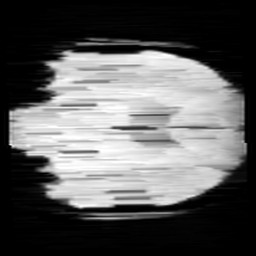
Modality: minIP
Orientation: coronal
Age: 11
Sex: male
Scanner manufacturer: siemens
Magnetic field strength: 3 T
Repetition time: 0.027 s
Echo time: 0.02 s